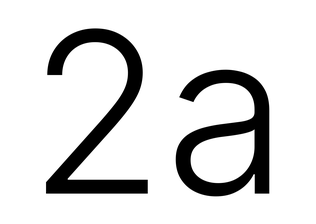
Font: Inter_Light